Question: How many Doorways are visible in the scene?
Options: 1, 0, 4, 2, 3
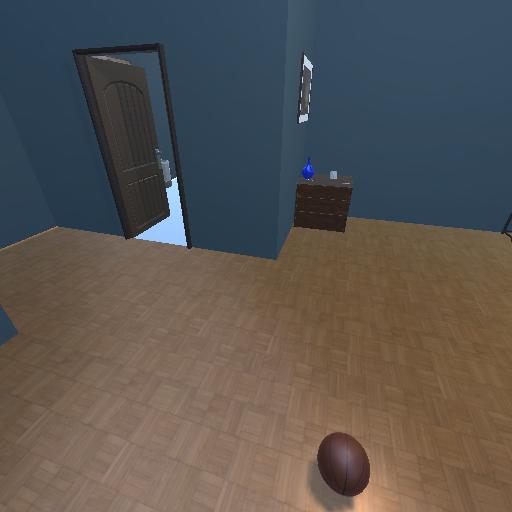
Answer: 1